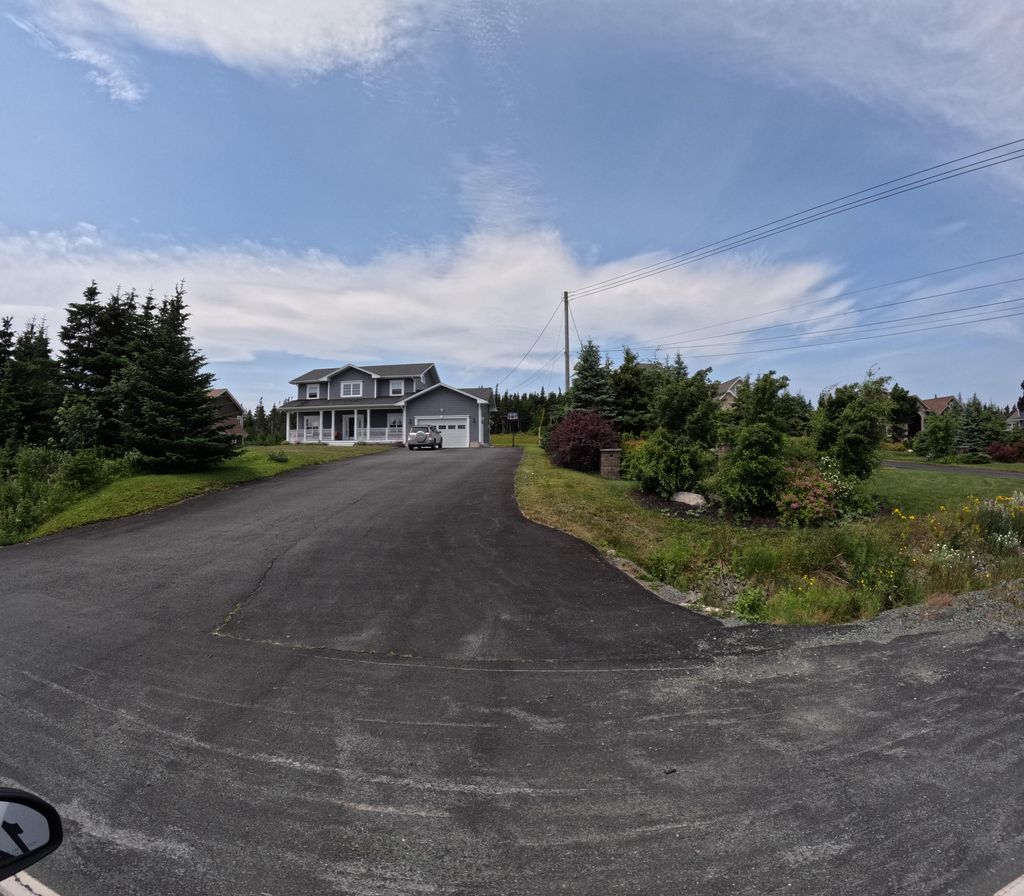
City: st_johns